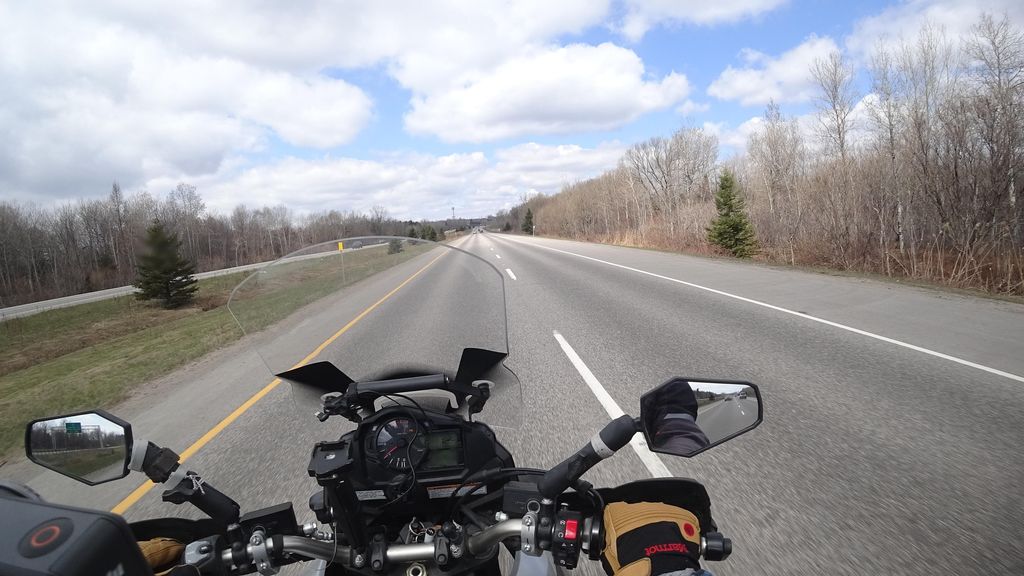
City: quebec_city